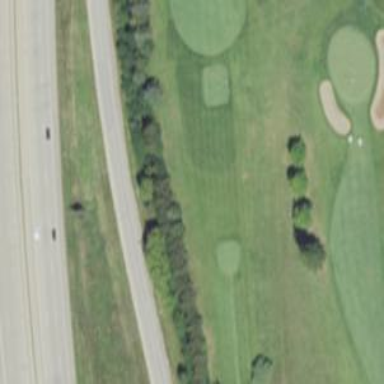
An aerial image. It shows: Golf tee on grassy land.